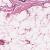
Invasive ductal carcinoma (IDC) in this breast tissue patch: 0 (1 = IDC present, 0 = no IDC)